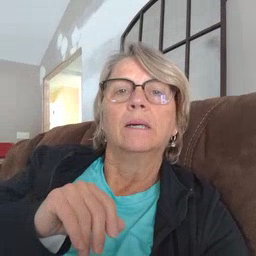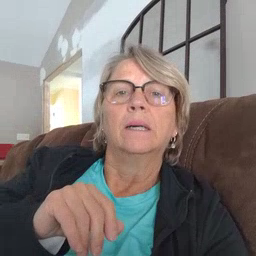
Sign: find